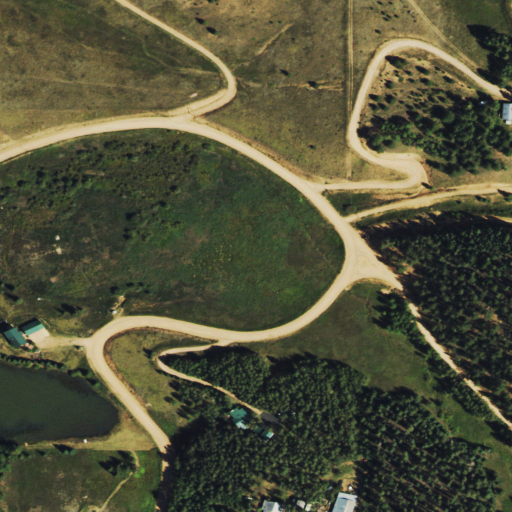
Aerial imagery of valley in Colorado named Orchette Gulch containing evergreen forest, herbaceous wetlands, shrub, open development, grassland, woody wetlands, and low intensity development